Question: I've created a method of a TreeNode class that I'm wanting to return a flat list of an in order tree traversal
My sample tree is:

The in order traversal output should be: '[1, 1, 0, 2, 1, 3, 1, 1, 0]'
but I'm getting: '[2, 1, 1, 0, 1, 3, 1, 1, 0]'
Here is my code:
'''
def in_order_list(self, r = []):
hasLeft = self.left is not None
hasRight = self.right is not None
if self is None:
return
else:
if hasLeft:
self.left.in_order_list(r)
r.append(self.value)
if hasRight:
self.right.in_order_list(r)
return r
'''
Would anyone be able to give me a clue as to why this is happening?
Thanks
Alex
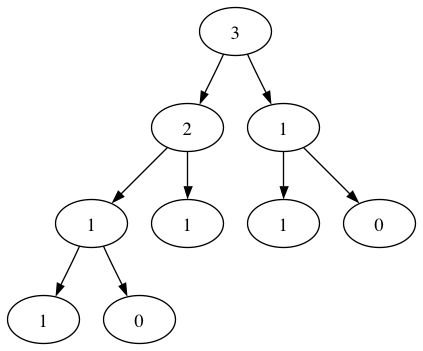
Answer: Instead of calling 'self.left/right.''in''_order_list()', you're calling 'self.left/right.''pre''_order_list()'.
To accomplish what you want to do a might be better (less memory-consuming and more pythonic) than to accumulate the values in a list:
'''
class Tree(object):
...
def in_order(self):
if self.left is not None:
for value in self.left.in_order():
yield value
yield self.value # <-- yielding the value of the node, not the node itself
if self.right is not None:
for value in self.right.in_order():
yield value
...
tree = Tree(...)
in_order_values = list(tree.in_order())
'''
That way, you don't have to create a list if you only want to iterate over the values:
'''
for value in tree.in_order():
...
'''
The algorithm works like this: the generator first descends recursively along the left branch of every node until it hits one with no left sub-node. Then it yields the value of the current node. After that it does the same on the right sub-node, but starting at the current node, not the root node. If we assume there are no cycles in the tree and no infinite branches, then there will definitely be leaf nodes, i.e. nodes with no left or right sub-node. IOW nodes, for which both base cases ('self.left/right is None') are reached. Therefore the recursive calls will return, hopefully before we're out of memory or hit the stack limit.
The loop over 'self.left/right.in_order()' is necessary due to the fact that what the call to 'in_order()' returns is a generator, hence the name . The returned generator must be exhausted somehow, e.g. through a loop. In the body of the loop we re-yield the values up one level, where they're re-yielded again, until they reach top level. There we use the values.
If you want to retrieve the nodes themself instead of only their value fields, you could do it like this:
'''
class Tree(object):
...
def in_order(self):
if self.left is not None:
for node in self.left.in_order():
yield node
yield self # <-- yielding the node itself
if self.right is not None:
for node in self.right.in_order():
yield node
'''
You probably want to do this, because not only can you still access the values of the nodes:
'''
for node in tree.in_order():
do_something_with(node.value)
'''
but also you can do whatever you want with the nodes:
'''
for node in tree.in_order():
whatever(node.some_other_attribute)
'''